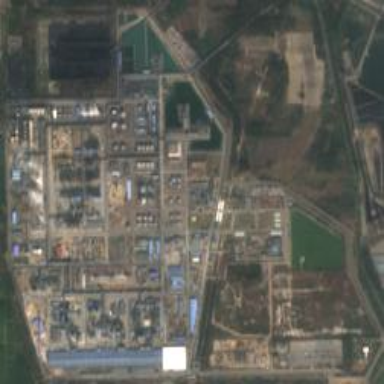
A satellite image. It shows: Industrial area with refinery.